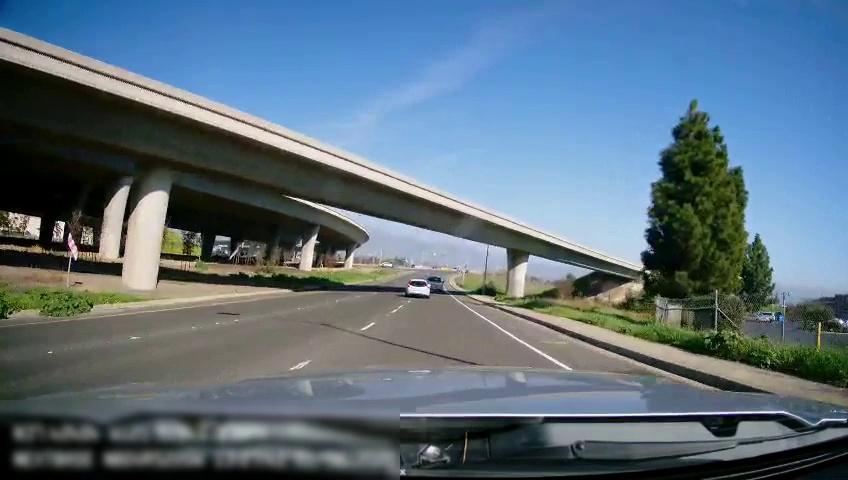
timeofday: Day
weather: Sunny
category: Drivable Space
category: Vehicles | SUV
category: Vehicles | Truck
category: Lanes | Current Lane
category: Lanes | Current Lane
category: Lanes | Opposite Lane